Question: I was working with custom theme abnd I certianly got this weird issue. Background was supposed to appear only for LinearLayout but it suddenly started appearing in ActionBar icons as well as all the Views of the layout.
Here is screen shot:

Here is my custom theme:
'''
<?xml version="1.0" encoding="utf-8"?>
'''
'''
<!-- the theme applied to the application or activity -->
<style name="CustomActionBarTheme" parent="@style/Theme.AppCompat.Light.DarkActionBar">
<item name="actionBarStyle">@style/MyActionBar</item>
<item name="android:background">@drawable/background</item>
<item name="actionBarTabTextStyle">@style/MyActionBarTabText</item>
<item name="actionDropDownStyle">@style/Widget.AppCompat.Spinner.DropDown.ActionBar</item>
</style>
<!-- Menu/item attributes -->
<style name="actionMenuViewStyle" parent="@style/Theme.AppCompat.Light.DarkActionBar">
<item name="android:itemTextAppearance">@style/TextAppearance.Widget.AppCompat.ExpandedMenu.Item</item>
<item name="android:listViewStyle">@style/Widget.AppCompat.ListView.Menu</item>
</style>
<!-- ActionBar styles -->
<style name="MyActionBar" parent="@style/Widget.AppCompat.Light.ActionBar.Solid.Inverse">
<item name="background">@drawable/action_bar_gradient</item>
<item name="backgroundStacked">@drawable/action_bar_gradient</item>
<item name="titleTextStyle">@style/MyActionBarTitleText</item>
</style>
'''
Here is my activity_add.xml:
'''
<LinearLayout
android:layout_width="match_parent"
android:layout_height="wrap_content"
android:orientation="vertical"
android:padding="10dp"
android:background="@drawable/background_gradient" >
<android.support.v7.widget.GridLayout
android:id="@+id/HeaderGridLayout"
android:layout_width="match_parent"
android:layout_height="wrap_content"
app:layout_column="2"
app:layout_row="14"
app:orientation="vertical" >
<TextView
android:id="@+id/textYear"
android:layout_width="125dp"
android:layout_height="40dp"
android:layout_marginRight="10dp"
app:layout_column="1"
app:layout_row="1"
android:gravity="center"
android:text="@string/year"
android:textStyle="bold" />
<Spinner
android:id="@+id/year_spinner"
android:layout_width="145dp"
android:layout_height="40dp"
app:layout_column="2"
app:layout_row="1"
android:gravity="center"
android:prompt="@string/year" />
<TextView
android:id="@+id/text_district"
android:layout_width="125dp"
android:layout_height="40dp"
app:layout_column="1"
app:layout_row="2"
android:gravity="center"
android:text="@string/district"
android:textStyle="bold" />
<Spinner
android:id="@+id/district_spinner"
android:layout_width="145dp"
android:layout_height="40dp"
app:layout_column="2"
app:layout_row="2"
android:gravity="center"
android:prompt="@string/district" /><--Closing of grid and linear layout-->
'''
I have not declared background on Manifest file and custom theme but only in activity_add.xml, but I have background in all of ActionBar icons and Views as shown above.
Does anybody knows how to solve this issue? Please help.
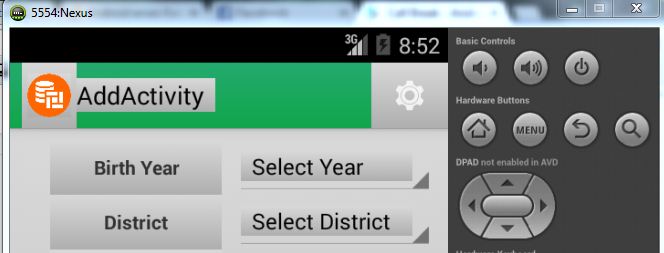
Answer: Such background around action bar appears only if you place android:background in custom_theme. So try removing
'''
<item name="android:background">@drawable/background</item>
'''
from your custom theme.